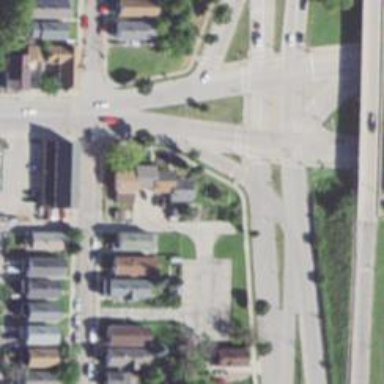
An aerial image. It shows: Marked crossing on the road.